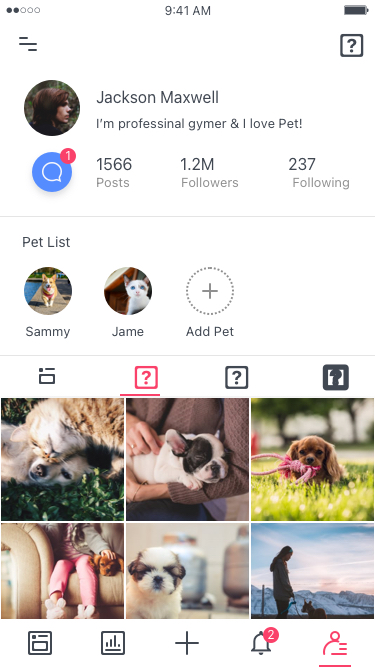
Text in this UI design:
Jackson Maxwell
I’m professinal gymer & I love Pet!
Edit Profile
2451
Posts
1.2M
Followers
253
Following
Pet List
Sammy
Jame
Add Pet